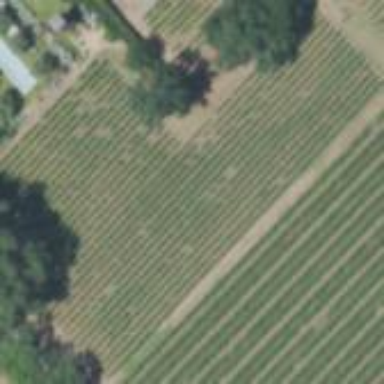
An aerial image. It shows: Vineyard with wine grapes as the main crop.